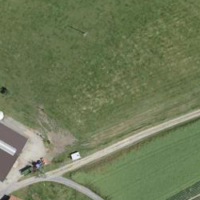
EUNIS habitat code: 52
Species observed at this site:
Draba verna
Veronica persica